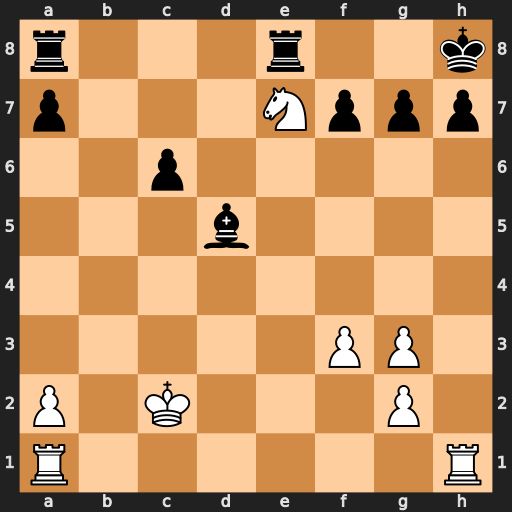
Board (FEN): r3r2k/p3Nppp/2p5/3b4/8/5PP1/P1K3P1/R6R
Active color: w
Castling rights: -
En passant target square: -
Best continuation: Rxh7+ Kxh7 Rh1#